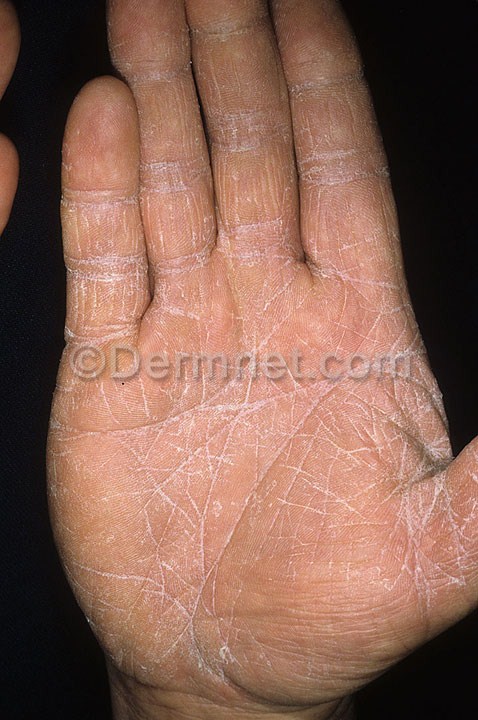
Disease: Tinea Ringworm Candidiasis and other Fungal Infections